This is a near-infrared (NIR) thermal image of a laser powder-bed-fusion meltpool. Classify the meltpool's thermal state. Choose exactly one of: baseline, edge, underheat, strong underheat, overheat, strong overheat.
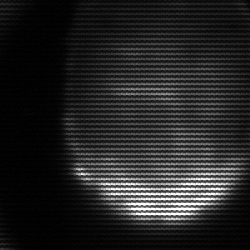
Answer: edge